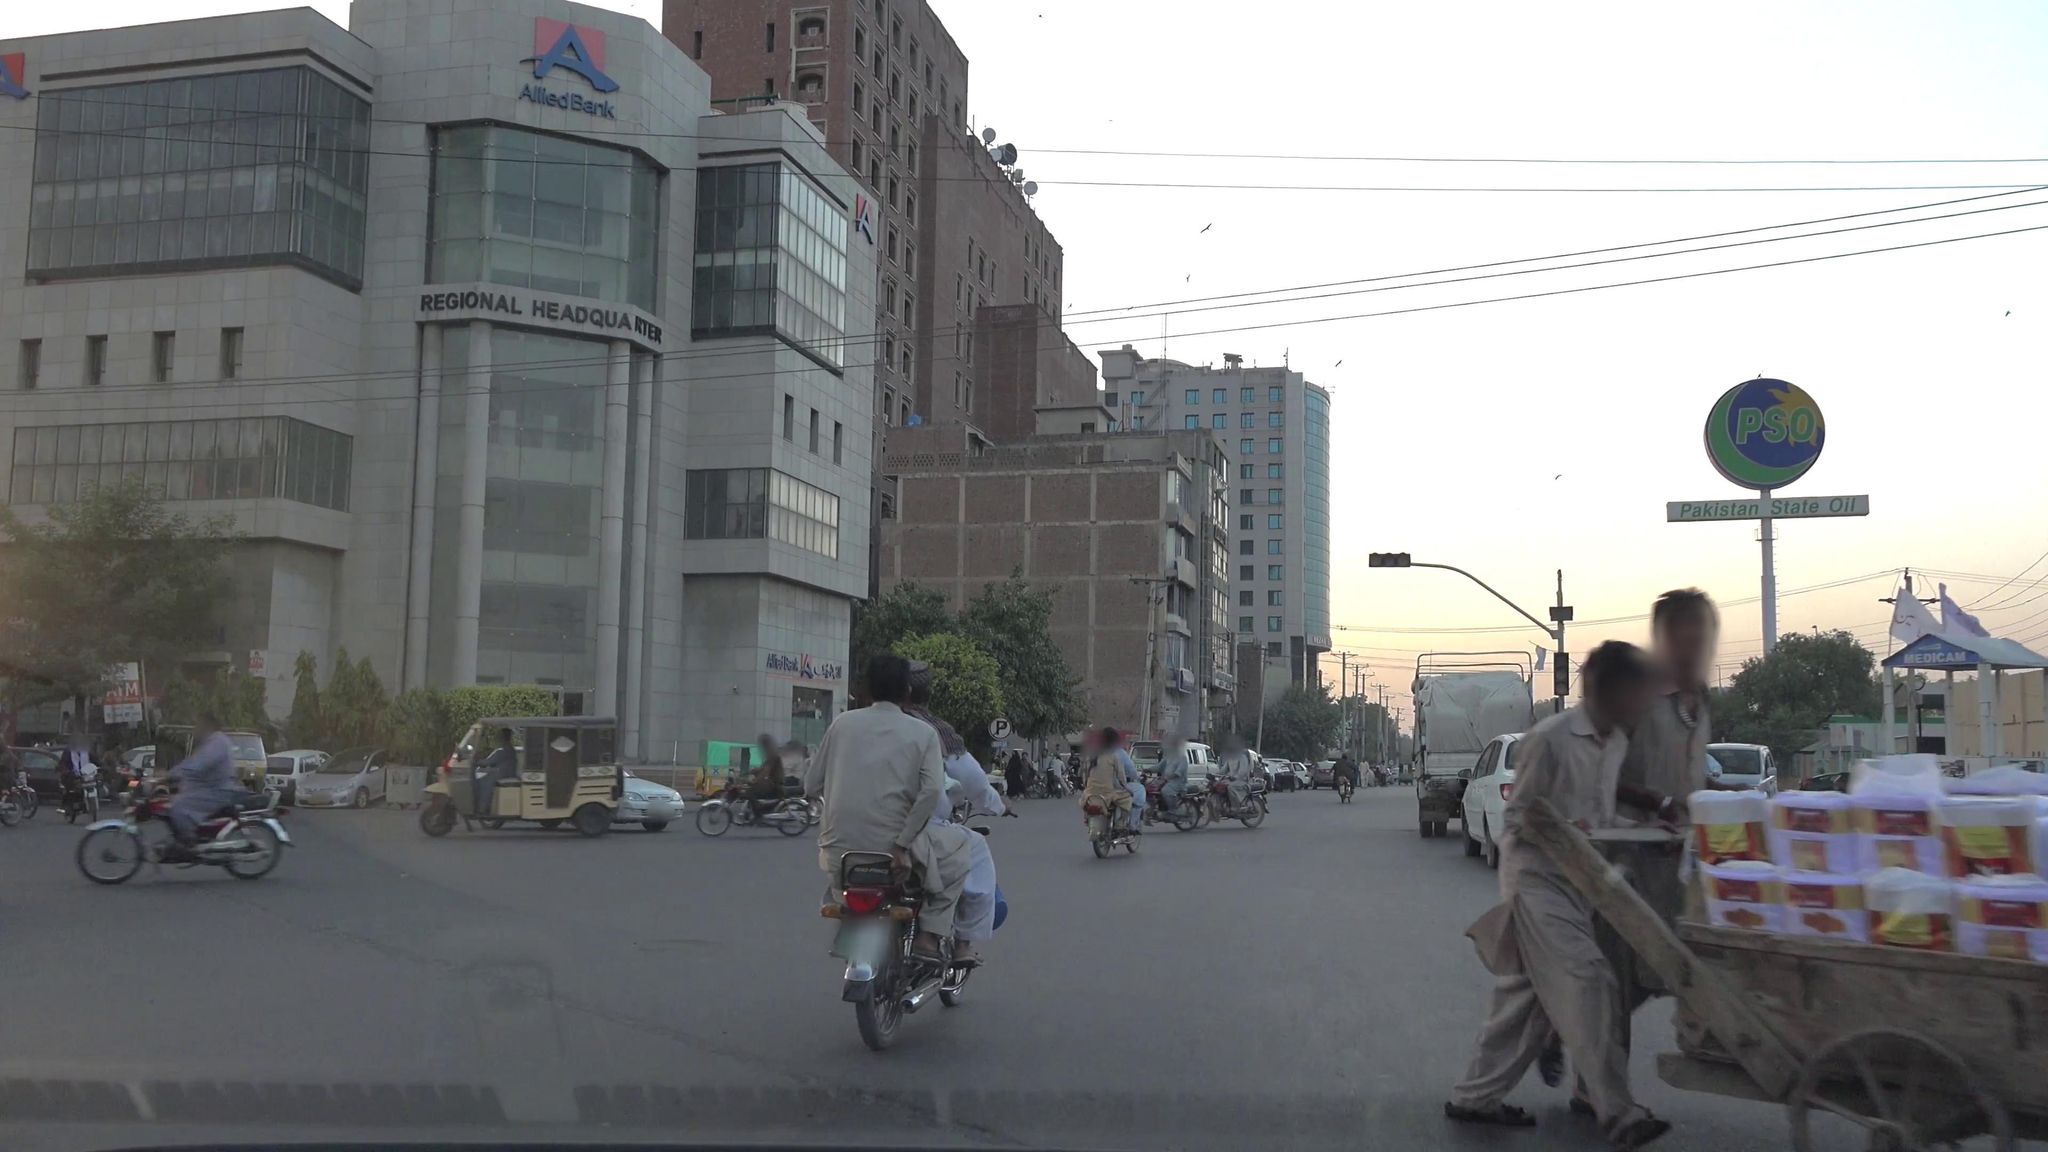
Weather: cloudy
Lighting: day
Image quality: good
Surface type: walking surface
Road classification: secondary
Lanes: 2.0
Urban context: urban centre
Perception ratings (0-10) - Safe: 2.45, Lively: 7.25, Beautiful: 4.85, Boring: 3.79, Depressing: 5.04, Wealthy: 4.76